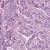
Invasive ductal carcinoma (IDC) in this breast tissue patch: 1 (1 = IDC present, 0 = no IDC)